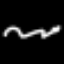
Label: squiggle